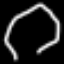
Label: octagon